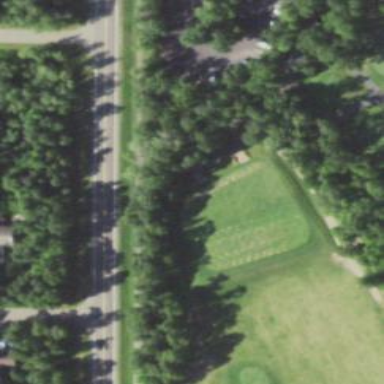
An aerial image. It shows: Golf tee.